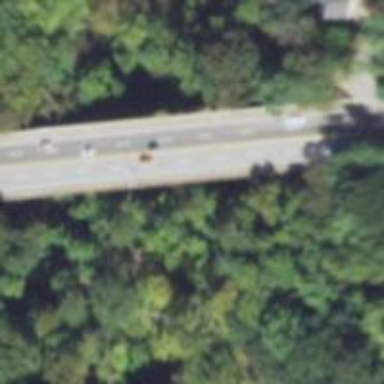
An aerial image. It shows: Primary highway bridge with asphalt surface. The bridge has historical significance as tram railway.